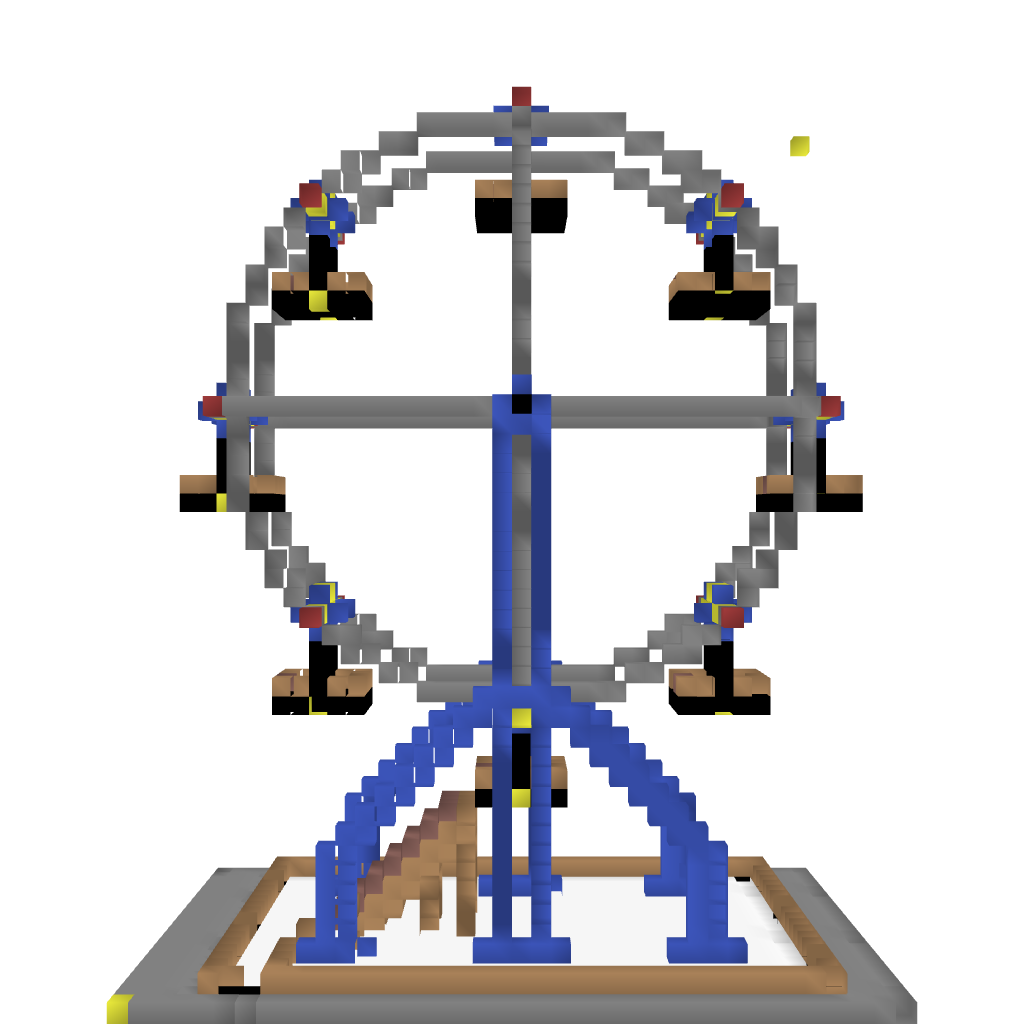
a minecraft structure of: Ferris Wheel high quality